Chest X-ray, PA view. Patient: 49 years old, sex F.
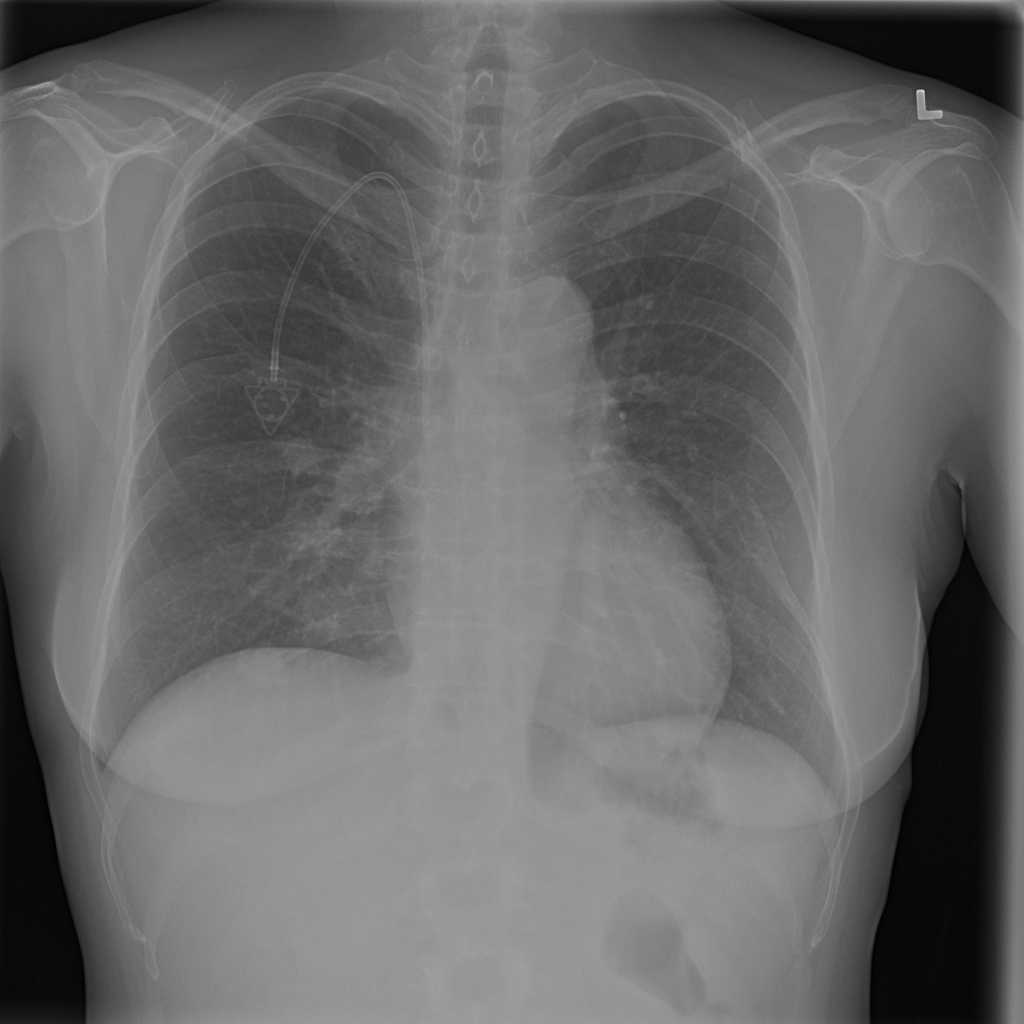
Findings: Nodule